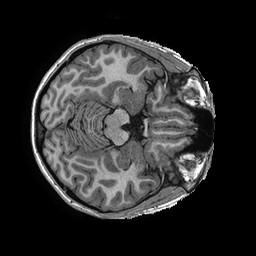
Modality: T1w
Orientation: axial
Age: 30
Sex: female
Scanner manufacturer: ge
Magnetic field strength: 3 T
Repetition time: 0.006952 s
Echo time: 0.00292 s